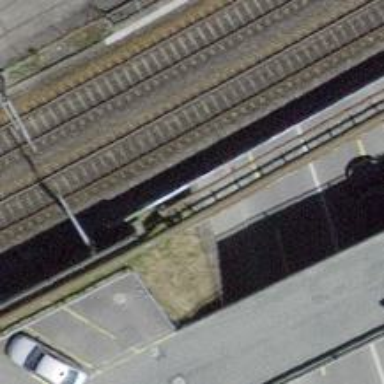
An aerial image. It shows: Bridge with electrified rail tracks and contact line.